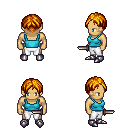
a pixel art fantasy rpg character, male body template, human, tanned skin, teal pirate shirt, white pants, dark blonde parted hairstyle, metal boots, dagger, four views (front, back, left, right), 2x2 character sprite sheet, small pixel art, hard edges, no anti-aliasing